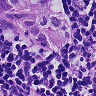
Metastatic tissue present: yes